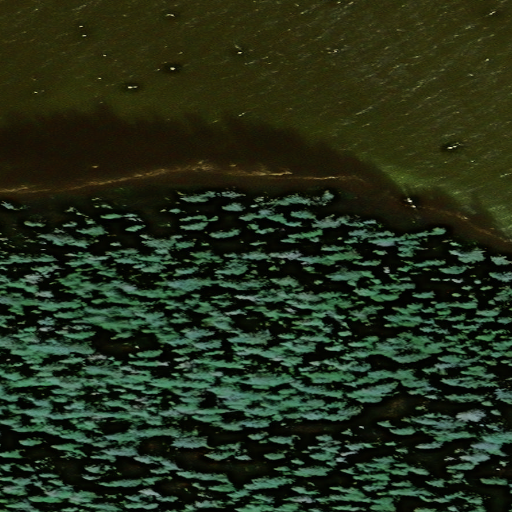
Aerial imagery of cape in Alaska named Point Hamilton containing only unknown